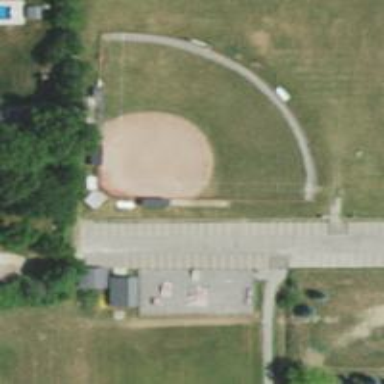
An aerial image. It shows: Softball pitch for leisure land activities.